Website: walmart
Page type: payment
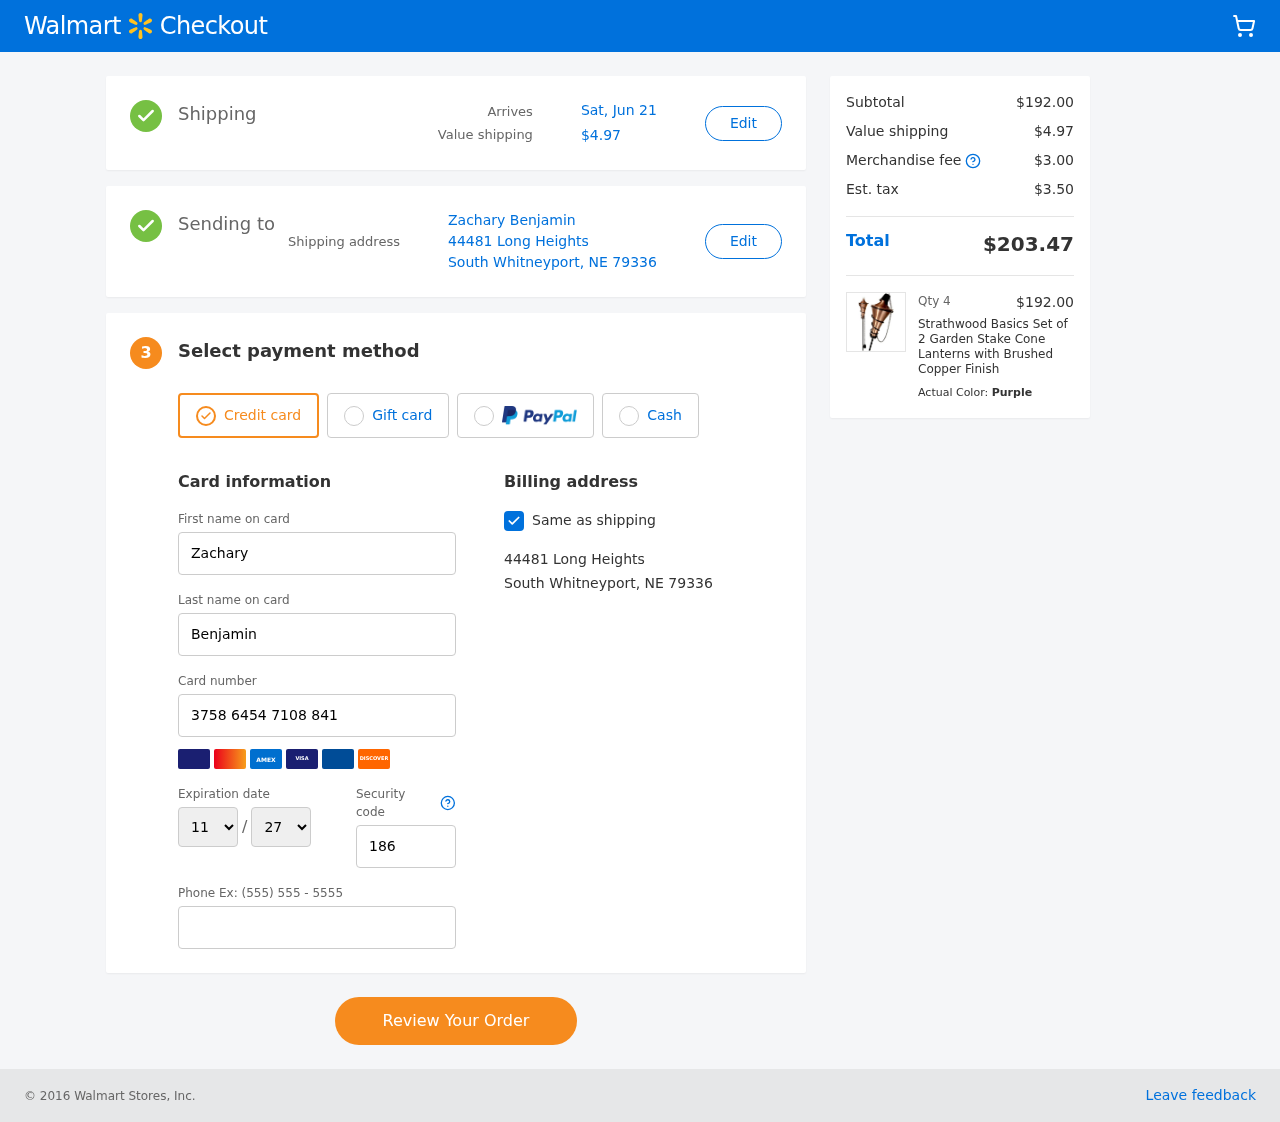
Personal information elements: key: PII_CARD_EXPIRY_MONTH
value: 11
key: PII_CARD_EXPIRY_YEAR
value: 27
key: PII_CITY_STATE_ZIP
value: South Whitneyport, NE 79336
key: PII_FULLNAME
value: Zachary Benjamin
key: PII_STREET
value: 44481 Long Heights
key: PII_FIRSTNAME
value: Zachary
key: PII_LASTNAME
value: Benjamin
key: PII_CARD_NUMBER
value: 3758 6454 7108 841
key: PII_CARD_CVV
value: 1866
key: PII_PHONE
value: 4819271632
Product elements: key: PRODUCT1_NAME
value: Strathwood Basics Set of 2 Garden Stake Cone Lanterns with Brushed Copper Finish
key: PRODUCT1_PRICE
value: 48
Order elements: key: ORDER_DELIVERY_DATE
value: Sat, Jun 21
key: ORDER_SHIPPING_COST
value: $4.97
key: ORDER_SUBTOTAL
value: $192.00
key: ORDER_MERCHANDISE_FEE
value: $3.00
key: ORDER_TAX
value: $3.50
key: ORDER_TOTAL
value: $203.47
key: ORDER_NUM_ITEMS
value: Qty 4